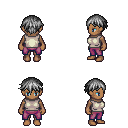
a pixel art fantasy rpg character, female body template, human, dark skin, white sleeveless shirt, magenta pants, gray short bangs hairstyle, four views (front, back, left, right), 2x2 character sprite sheet, small pixel art, hard edges, no anti-aliasing